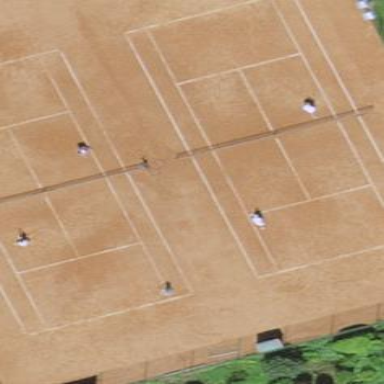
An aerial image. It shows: Tennis court on pitch.